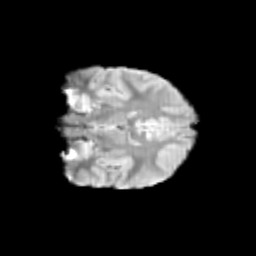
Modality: T2w
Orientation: coronal
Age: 10
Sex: male
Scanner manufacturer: siemens
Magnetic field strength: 3 T
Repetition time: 3.8 s
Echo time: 0.07 s